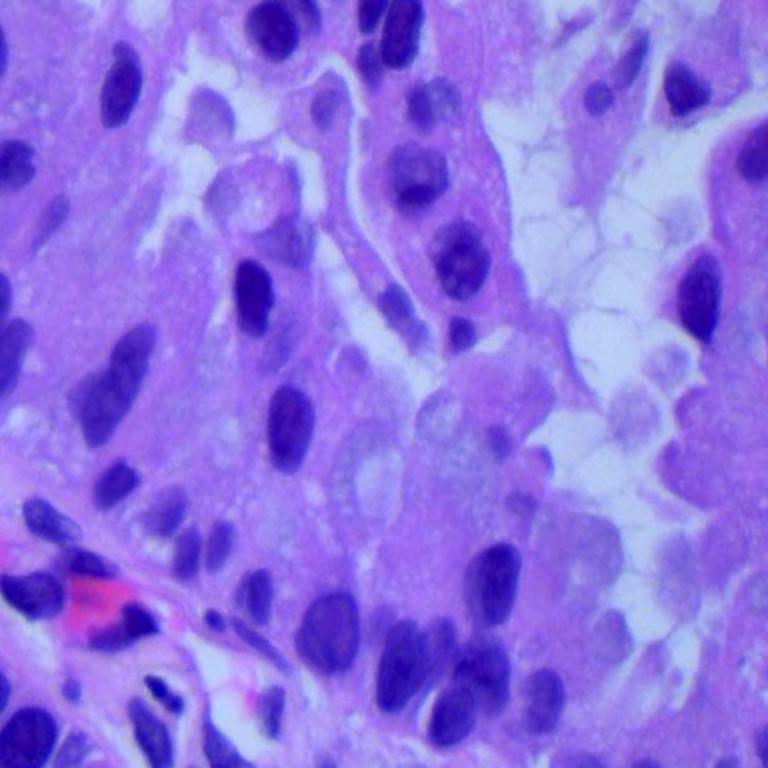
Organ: lung
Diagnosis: adenocarcinomas